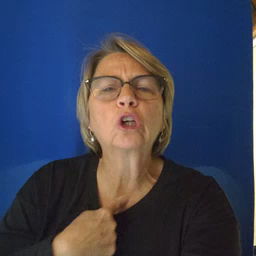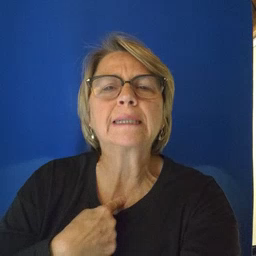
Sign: thirsty